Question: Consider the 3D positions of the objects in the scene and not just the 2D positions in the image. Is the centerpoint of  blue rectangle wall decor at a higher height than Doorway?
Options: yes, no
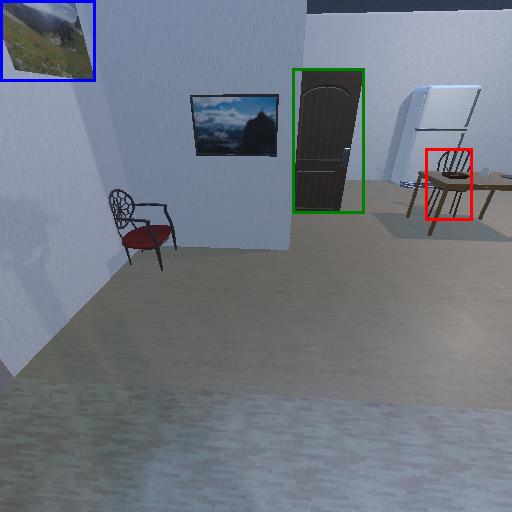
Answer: yes